Question: I am using the new feature for specifying 'Optional' parameters as an 'OptionalAttribute' (see <URL> in the method signature like so.
'''
public void GenerateReport(int ReportId, [Optional] string saveToFolderPath)
'''
This works fine.
If the optional 'saveToFolderPath' parameter is not passed, I want to set the value of 'saveToFolderPath' to the current working directory using the static method 'Directory.GetCurrentDirectory'.
When I try to type that, I get the following warning / error.
> An attribute argument must be a constant expression, typeof expression
or array creation expression of an attribute parameter type

So are my options restricted to inspecting if the 'saveToFolderPath' parameter is 'null' or empty inside the method, and not in the signature itself?
In other words, my question is, ?
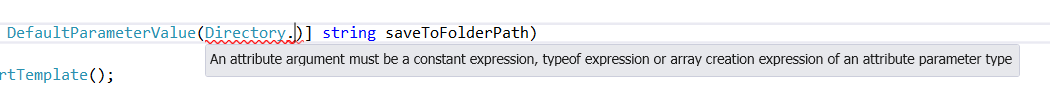
Answer: You can't. An optional parameter's default value is stored in IL as a . "The current directory" is a constant, so it can't be used as a default value.
The closest you can easily come is to make the optional value null, and use the current directory in that case:
'''
// Use the C# syntax for this, rather than specifying the attribute explicitly
public void GenerateReport(int ReportId, string saveToFolderPath = null)
{
saveToFolderPath == saveToFolderPath ?? Directory.GetCurrentDirectory();
...
}
'''
I don't there's anything you can do explicitly using attributes that you can't do using the C# syntax for optional parameters, so you might as well be idiomatic about it.
That does mean that anyone passing 'null' will get the same behaviour, however - which may not be what you want. Another alternative is to use two overloads as Servy has shown.